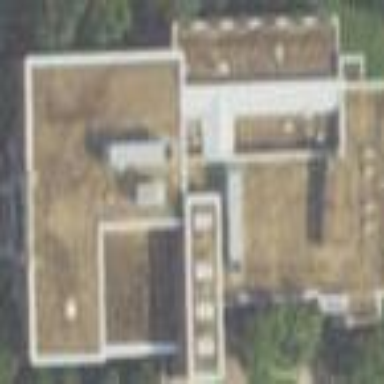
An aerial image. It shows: View of university building.